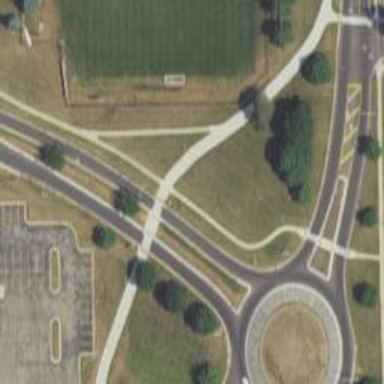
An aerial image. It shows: Crossing on path.